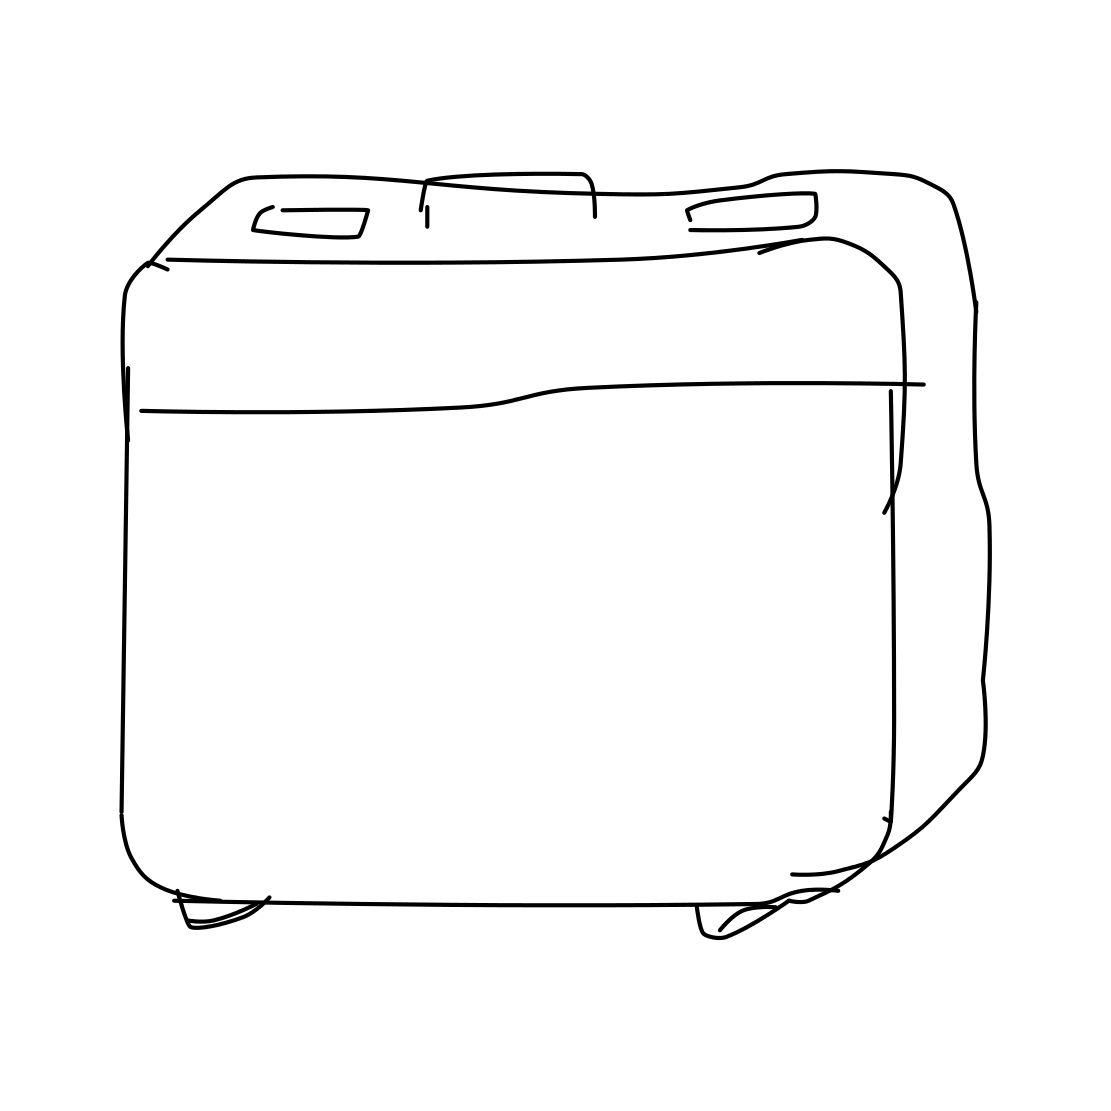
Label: suitcase